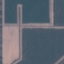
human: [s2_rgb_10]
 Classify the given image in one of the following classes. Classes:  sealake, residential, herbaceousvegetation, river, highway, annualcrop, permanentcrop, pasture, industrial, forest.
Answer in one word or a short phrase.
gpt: AnnualCrop